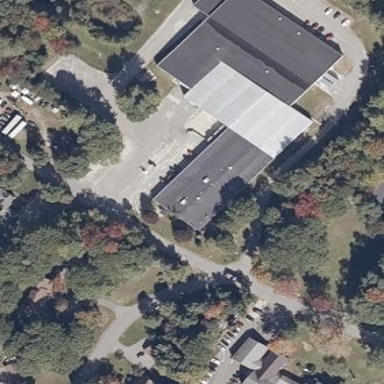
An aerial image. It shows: Manufacturing building.